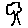
Label: tree